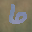
Label: 6